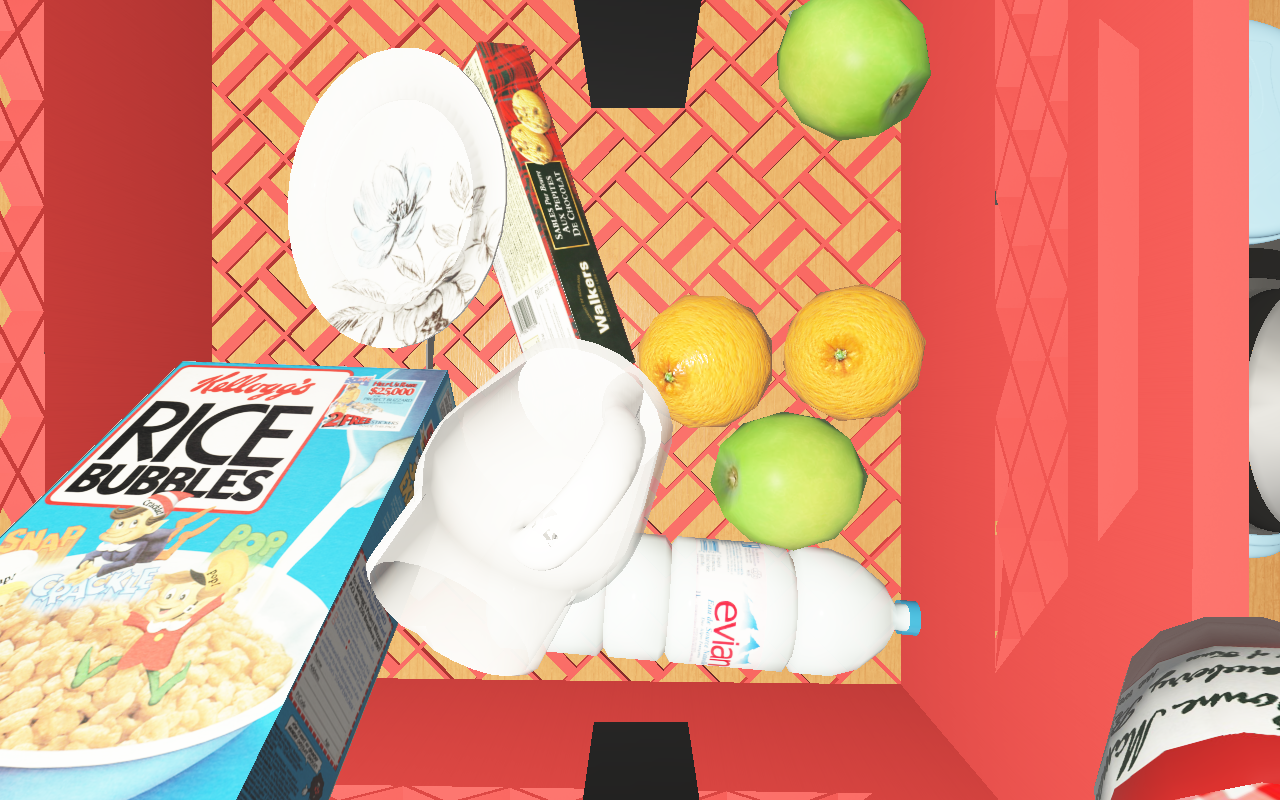
Objects in the scene:
carafe
apple
apple
orange
spoon
plate
jam jar
cereal box
biscuit box